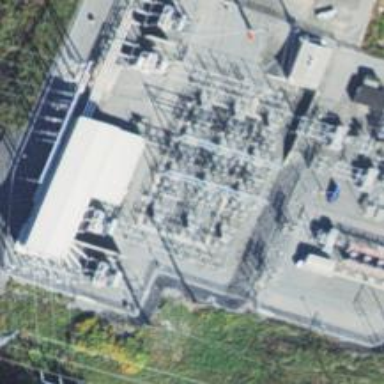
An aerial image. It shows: Switch used for power control.